Interaction volume radius: 5 \u00c5
Interaction volume height: 30 \u00c5
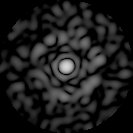
Disorder parameter: 0.8167